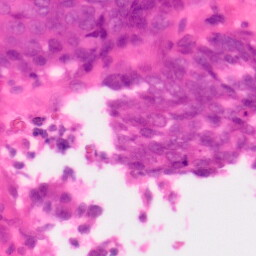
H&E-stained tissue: Colon